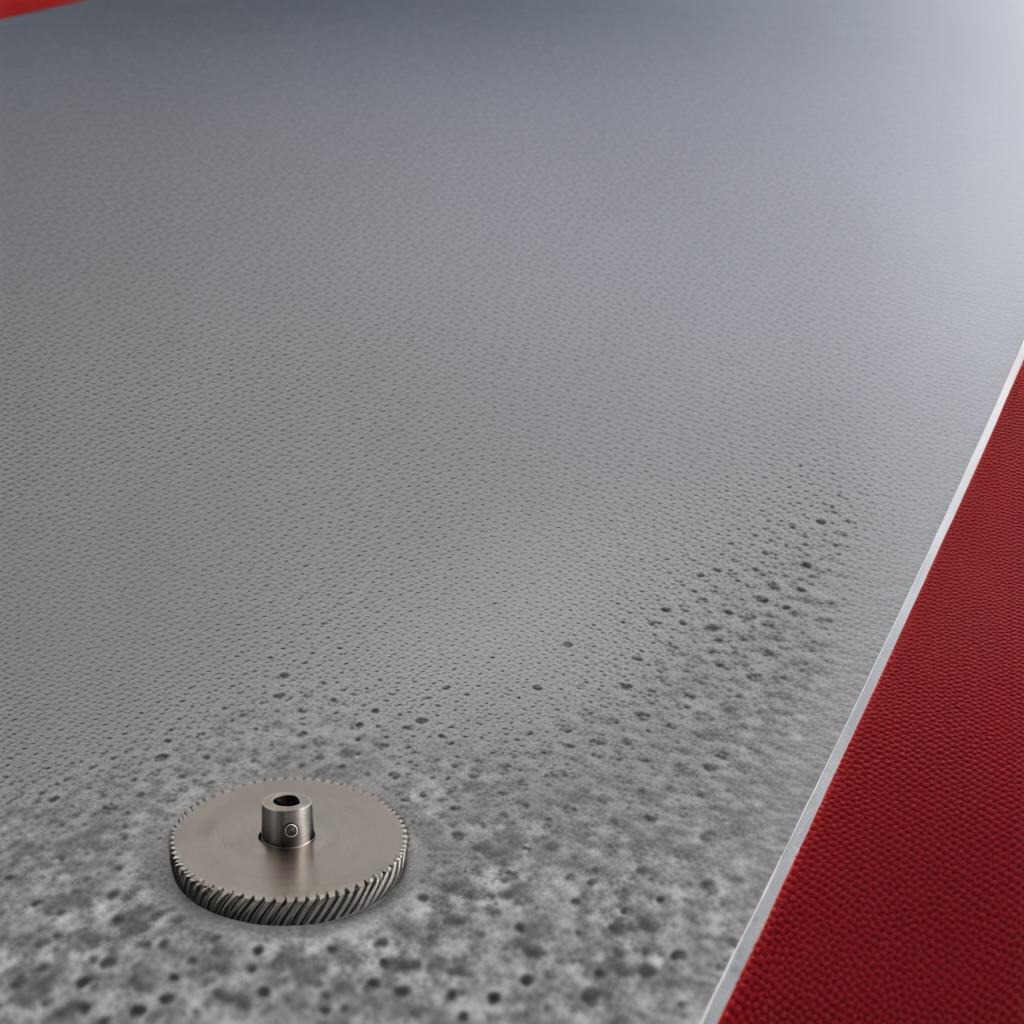
A steel gear with teeth is lying on the granite tabletop.